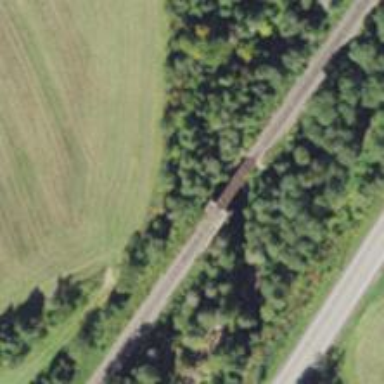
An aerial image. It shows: Bridge over railway line.